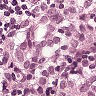
Metastatic tissue present: yes